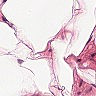
Metastatic tissue present: no